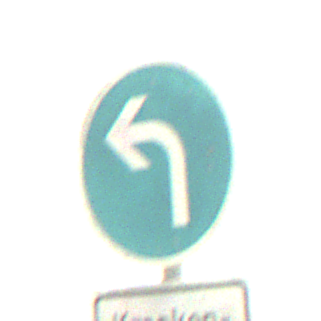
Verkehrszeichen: VorgeschriebeneFahrtrichtungLinks
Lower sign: BesondereFahrzeugeUndTransportgueter4
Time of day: Midday
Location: Outdoor (RoadRail)
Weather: PartlyCloudy
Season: NotSpecified
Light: Natural